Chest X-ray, PA view. Patient: 70 years old, sex M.
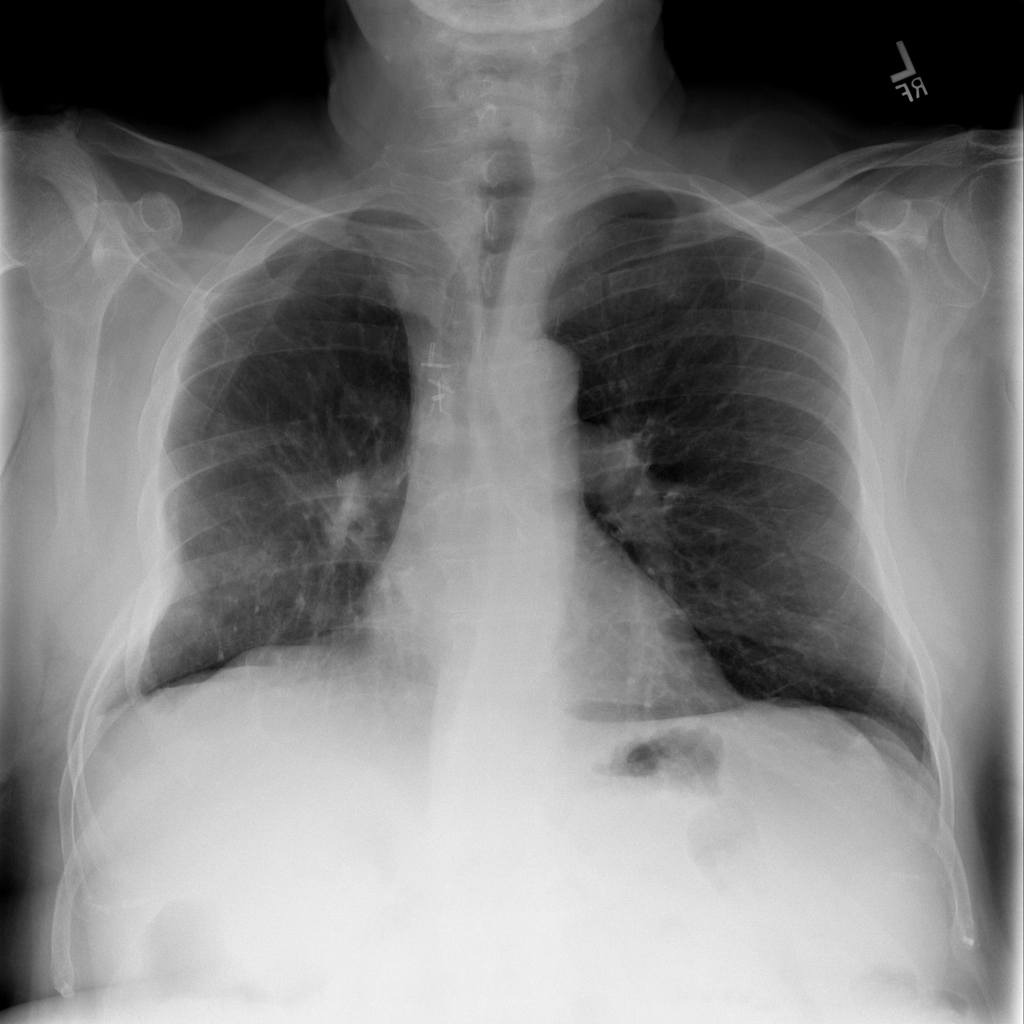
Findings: Pleural_Thickening